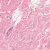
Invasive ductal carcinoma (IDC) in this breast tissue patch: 0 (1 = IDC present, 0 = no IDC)